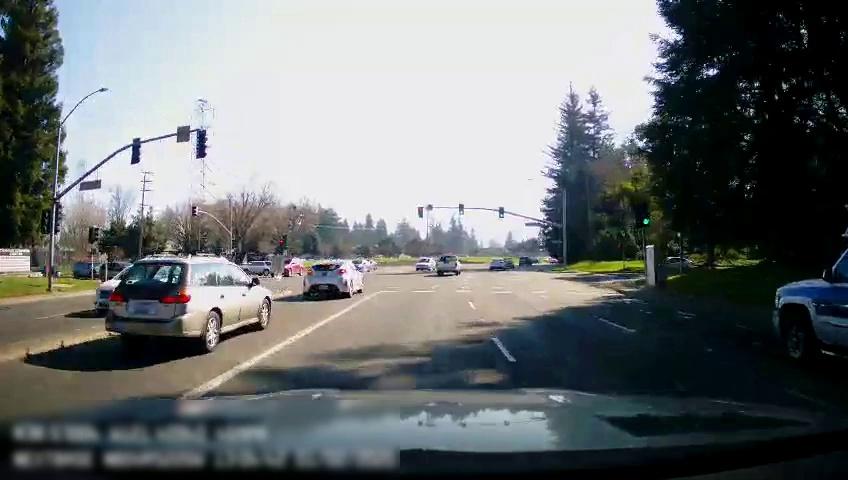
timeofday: Day
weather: Sunny
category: Drivable Space
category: Vehicles | Car
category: Vehicles | SUV
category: Vehicles | SUV
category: Vehicles | Car
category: Vehicles | SUV
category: Vehicles | Car
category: Vehicles | Car
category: Vehicles | Truck
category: Vehicles | Truck
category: Vehicles | Car
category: Vehicles | Car
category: Vehicles | SUV
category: Vehicles | SUV
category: Vehicles | Car
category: Vehicles | Car
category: Lanes | Current Lane
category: Lanes | Current Lane
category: Lanes | Current Lane
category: Traffic | Lights
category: Traffic | Lights
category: Traffic | Lights
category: Traffic | Lights
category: Traffic | Lights
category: Traffic | Lights
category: Traffic | Lights
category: Traffic | Lights
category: Traffic | Lights
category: Traffic | Signs